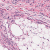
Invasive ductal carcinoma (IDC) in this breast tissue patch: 1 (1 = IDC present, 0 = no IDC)